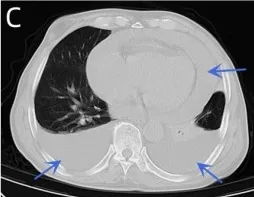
CT indicated curved fluid density shadows in the bilateral thorax and pericardial cavity and irregular, slightly low-density shadows in the right atrium (B, C).
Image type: radiology (ct)